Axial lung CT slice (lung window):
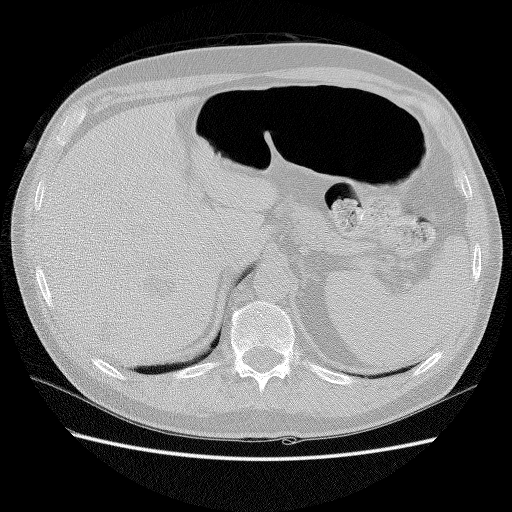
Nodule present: no